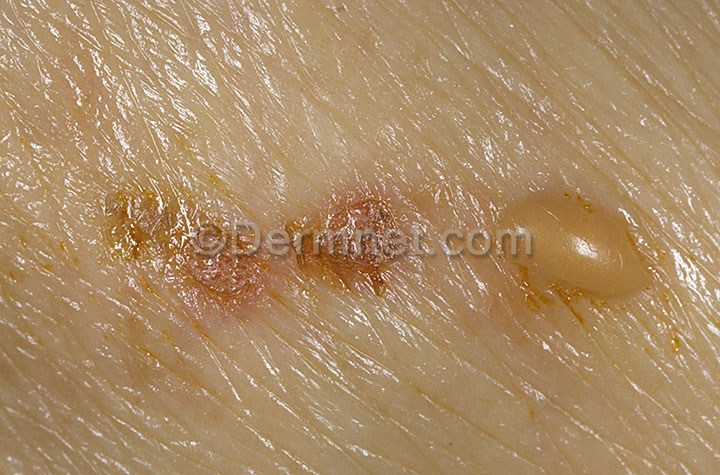
Disease: Bullous Disease Photos